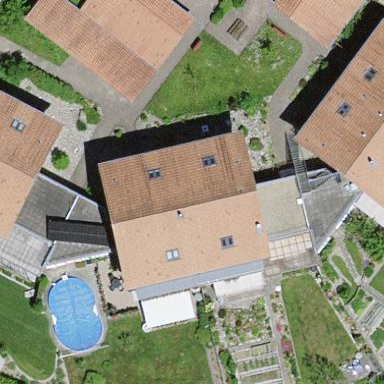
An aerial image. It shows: Residential building.